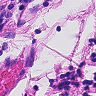
Metastatic tissue present: no